Question: While WebStorm correctly highlights all my files containing errors with red underwave, I was not able to find out how to similarly highlight files containing warnings.
I would appreciate something like orange underscore. Is it possible to achieve? How?

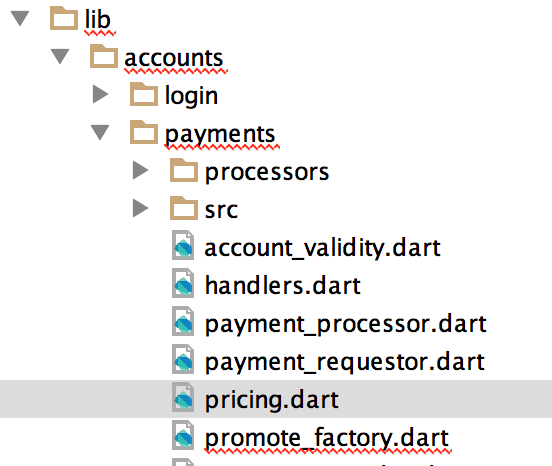
Answer: Not currently possible, please vote for <URL>